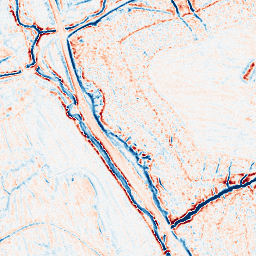
Category: edge_preserving
Decomposition family: bilateral
Decomposition parameters: d: 9
sigma_color: 25
sigma_space: 50
Upsampling method: bicubic_16x
Upsampling parameters: scale: 16
Upsampling scale: 16